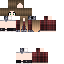
A female human skin with medium skin, wearing brown long hair dressed in a red tshirt and red pants, featuring a closed mouth.